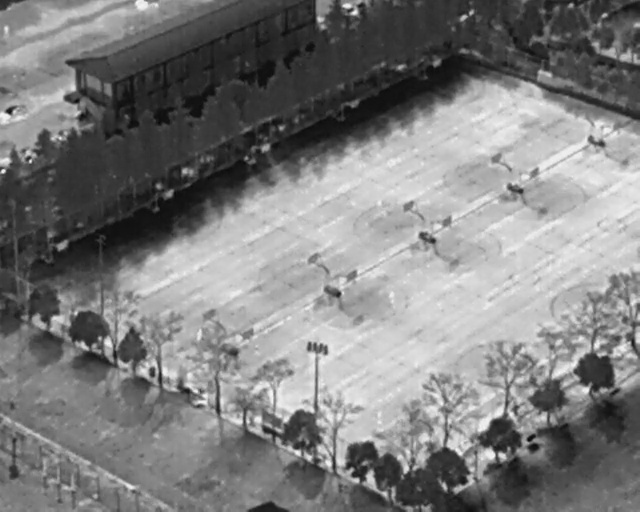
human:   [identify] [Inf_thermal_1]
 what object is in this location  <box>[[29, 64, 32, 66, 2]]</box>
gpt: <ref>1 medium person at the center</ref>